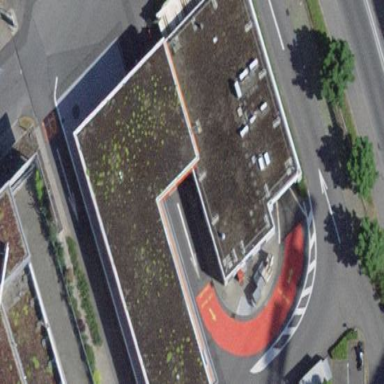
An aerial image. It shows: View of roof of building.